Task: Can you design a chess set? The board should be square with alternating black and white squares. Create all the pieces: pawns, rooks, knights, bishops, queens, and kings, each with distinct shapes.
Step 4527:
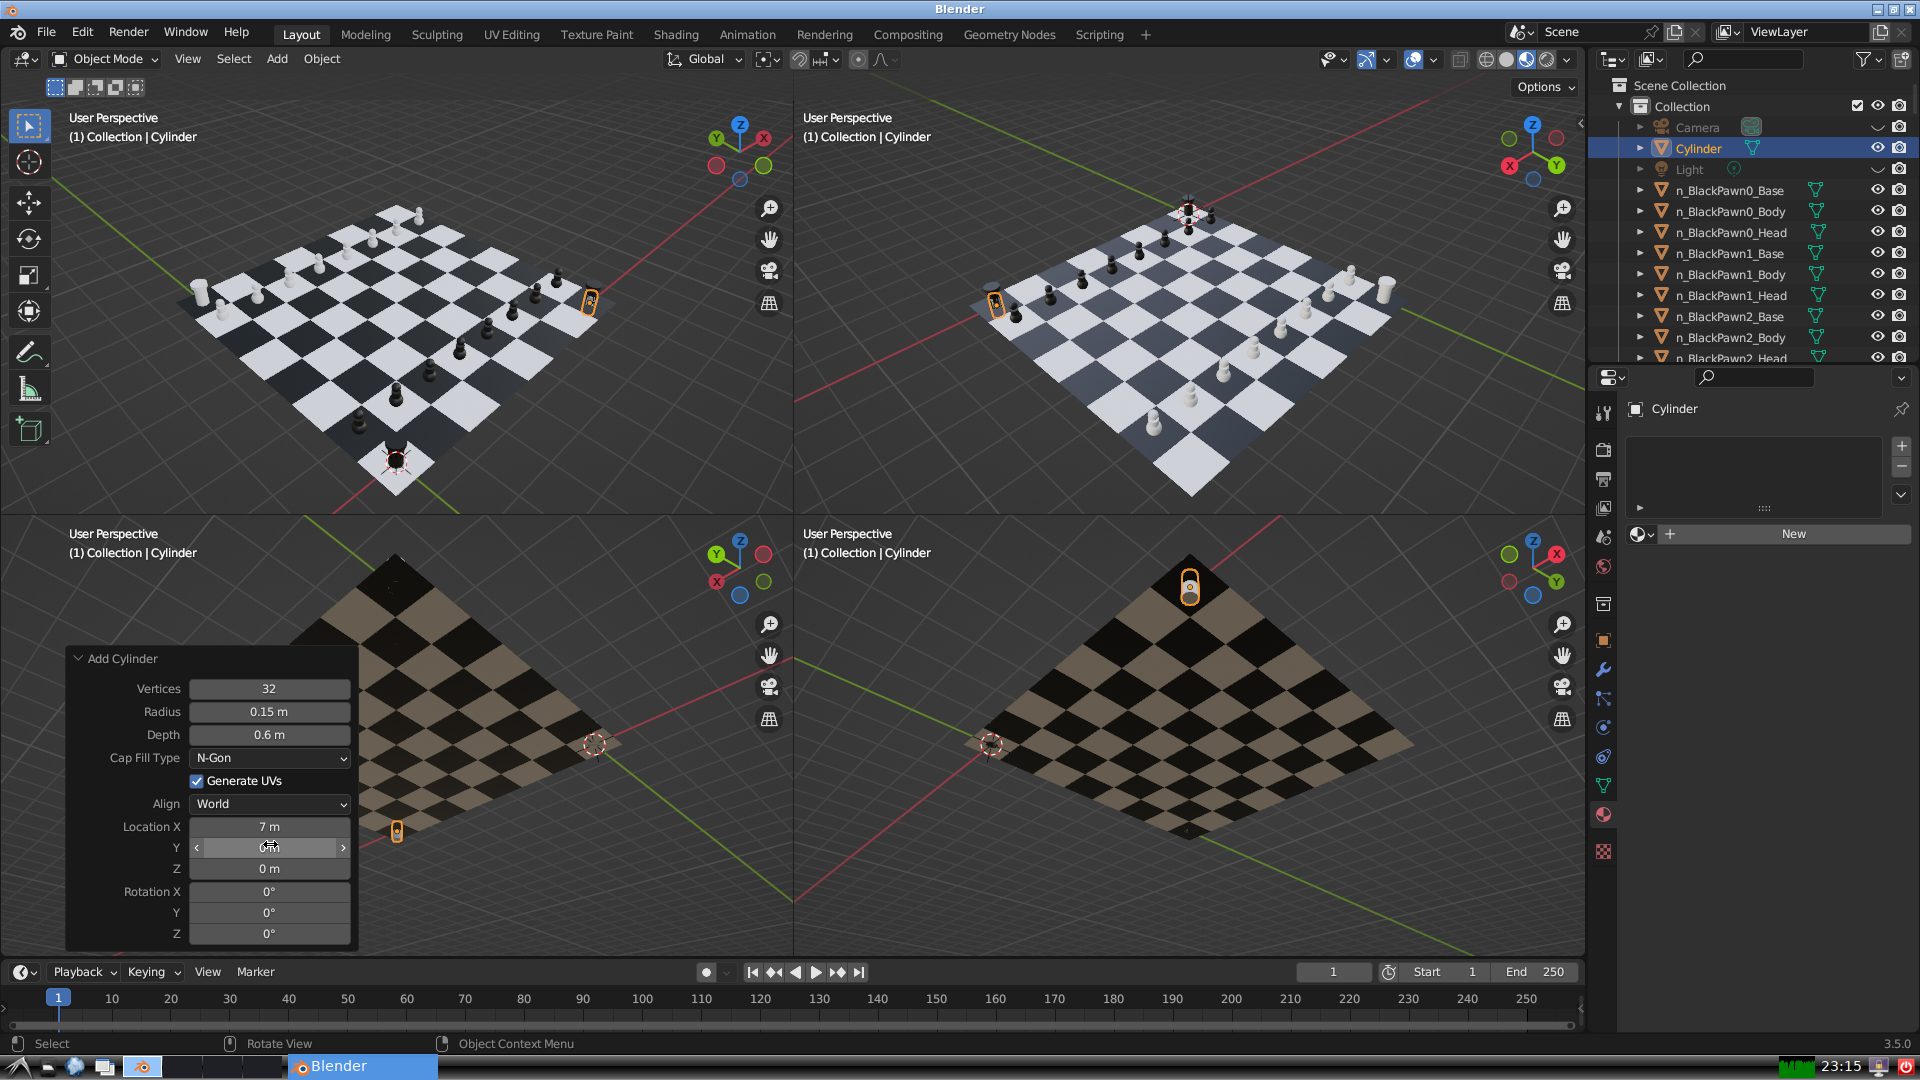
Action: click: no